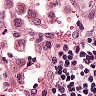
Metastatic tissue present: no